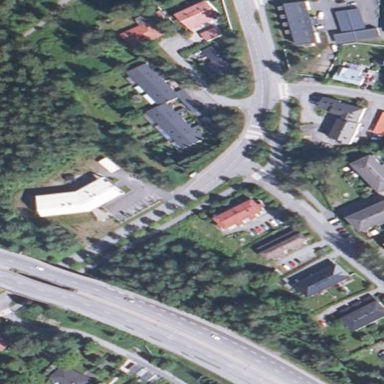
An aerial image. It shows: Nursing home.